Field crop: tomato
Growth stage: 2
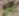
Species: solanum